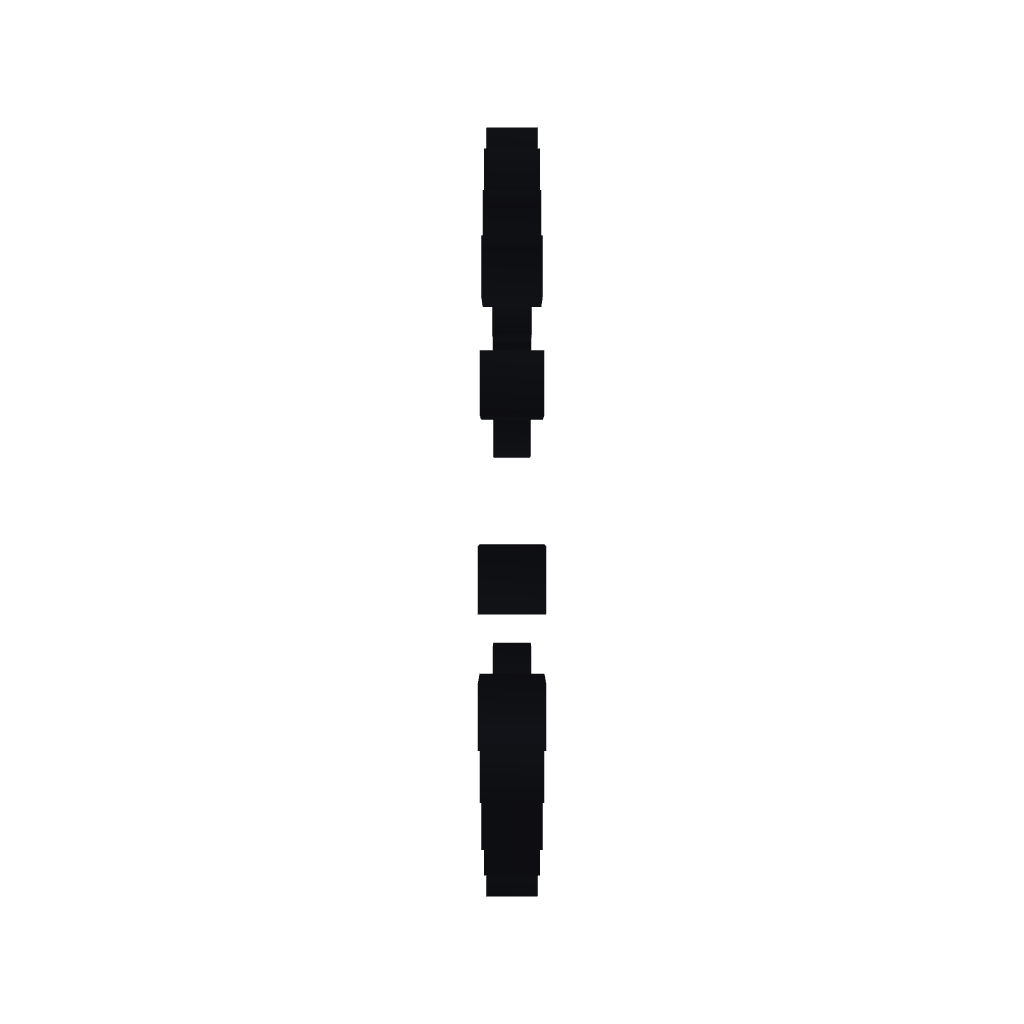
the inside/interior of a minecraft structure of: BuuHuu! 8-Bit Style